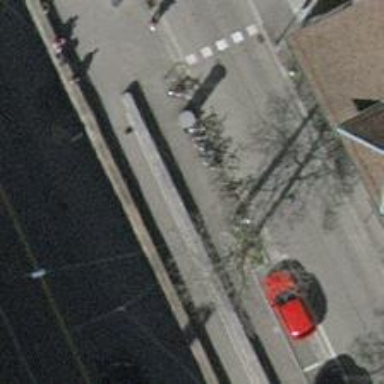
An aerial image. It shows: Bicycle parking area with stands.